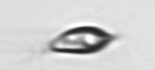
Label: Chrysochromulina